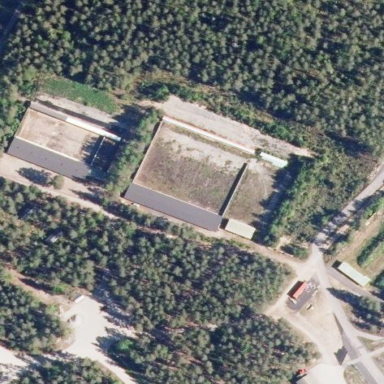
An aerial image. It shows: Shooting range used for military purposes.